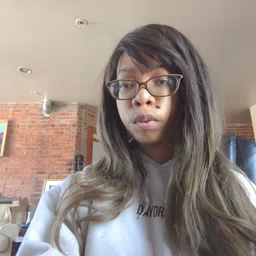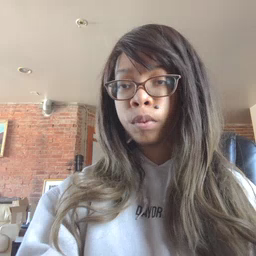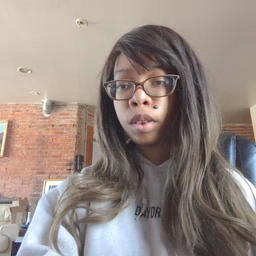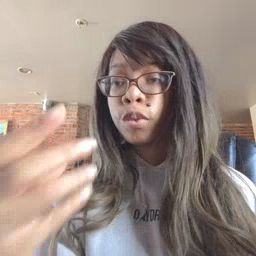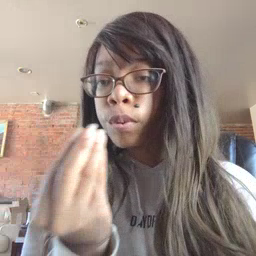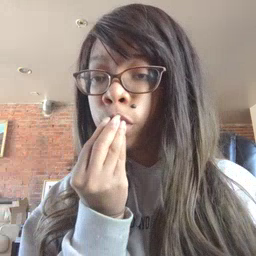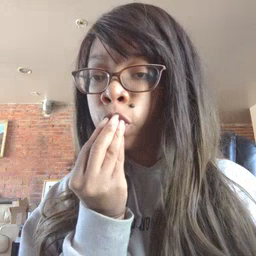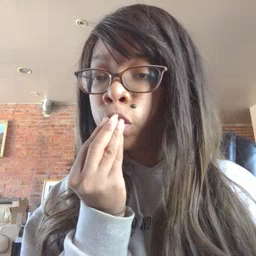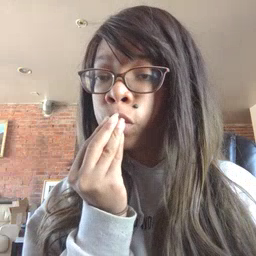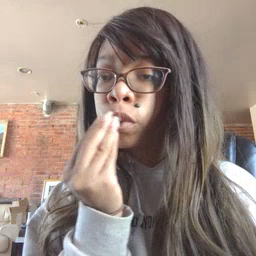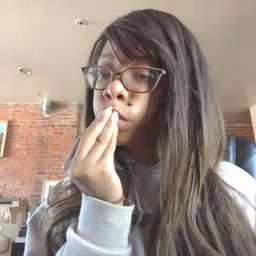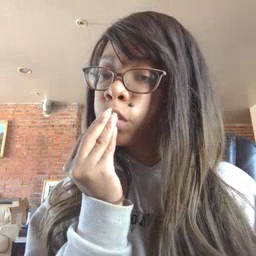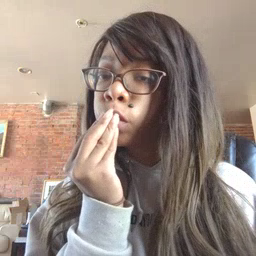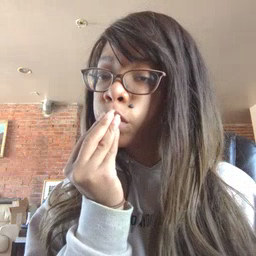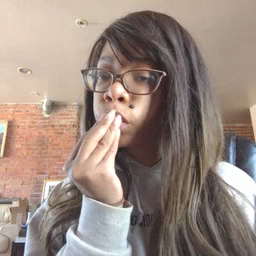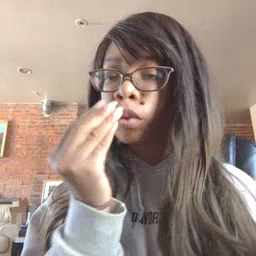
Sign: food